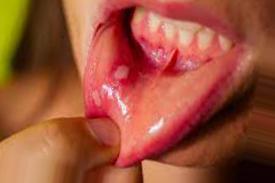
Condition: Mouth Ulcer